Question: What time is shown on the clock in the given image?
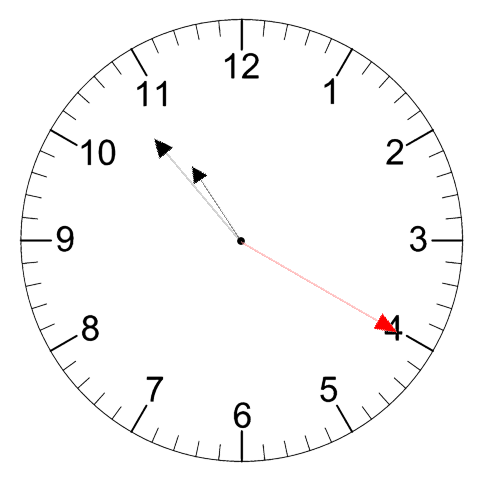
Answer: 10:53:20